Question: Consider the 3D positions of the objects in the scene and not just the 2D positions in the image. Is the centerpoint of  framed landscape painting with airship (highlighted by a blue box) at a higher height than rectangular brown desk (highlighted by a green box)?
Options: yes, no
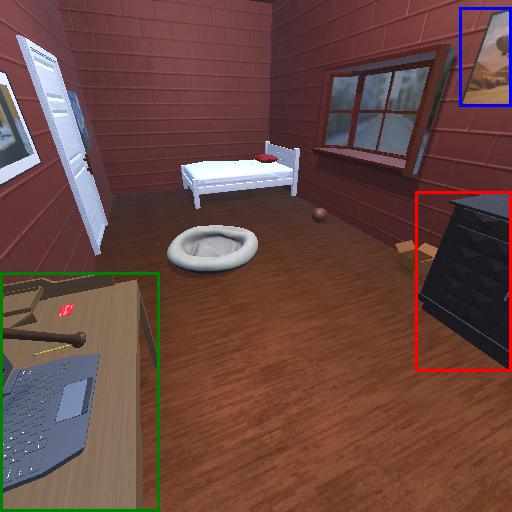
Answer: yes